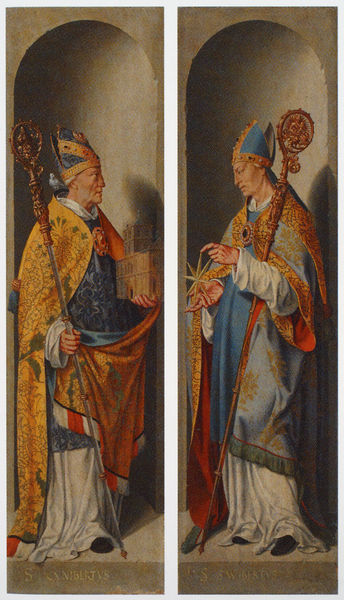
Titel: Flügelaußenseiten des Beweinungsaltars
Künstler: Bartholomäus Bruyn d. Ä.
Institution: München, Alte Pinakothek
Schlagwörter: blau, fuß, hand, umhang, weiß, gelb, stadt, finger, hut, orange, rot, mütze, stehen, kirche, gewand, gold, seitlich, zwei, stab, arch, bischof, bishops, blue, hat, men, people, priest, religious, robes, painting, yellow, nische, religion, stern, dom, schuh, altar, kasse, man, building, mitra, tiara, heilige, geistlich, gegenüber, coat, hats, zepter, person, nischen, seitenflügel, colorful, shoes, stifter, fingers, bischofsstab, gewandt, albe, kirchenvater, bischog, päpste, clothing, stick, standing, staff, star, bischofstab, catholic, sticks, crook, mitre, crozier, amulet, geandt, staffs, rbischof, bishop, nook, handalbe, obishop